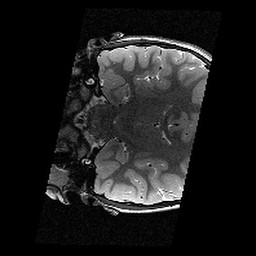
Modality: T2w
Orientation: coronal
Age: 10
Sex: female
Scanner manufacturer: siemens
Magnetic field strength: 3 T
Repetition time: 9.23 s
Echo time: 0.067 s